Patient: sex M, age 48
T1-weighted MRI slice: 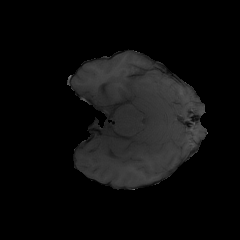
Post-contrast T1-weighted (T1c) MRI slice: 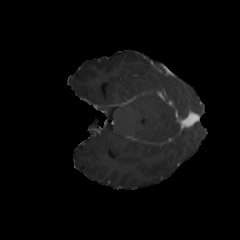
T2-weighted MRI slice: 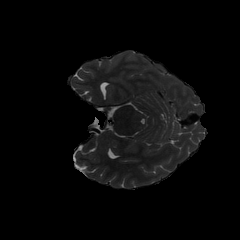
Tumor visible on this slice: no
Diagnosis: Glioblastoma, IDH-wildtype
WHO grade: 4